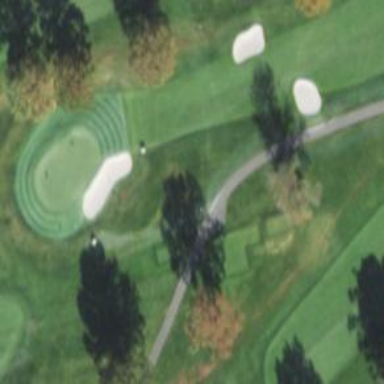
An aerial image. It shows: Golf tee.